Field crop: maize
Growth stage: 1
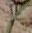
Species: atriplex